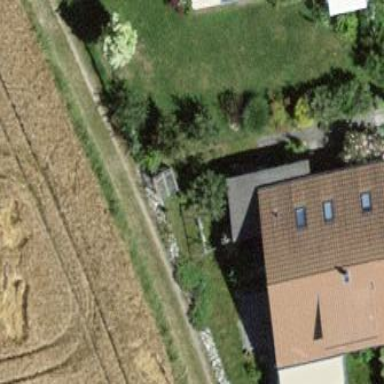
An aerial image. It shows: Gabled roof on residential building.